Question: here is my tab's code containing the pie chart
'''
{
xtype: 'container',
title: 'Chart',
iconCls: 'chart',
itemId: 'chart_Tab',
layout: {
type: 'fit'
},
items: [
{
xtype: 'polar',
autoDestroy: false,
colors: [
'#115fa6',
'#94ae0a',
'#a61120',
'#ff8809',
'#ffd13e',
'#a61187',
'#24ad9a',
'#7c7474',
'#a66111'
],
store: 'elementstore',
series: [
{
type: 'pie',
xField: 'numValue'
}
],
interactions: [
{
type: 'rotate'
}
]
}
]
},
'''
Problem is, it does show anything, but does not crash either...
I checked my store is full of model to display.
Here is the output of this chart... All there is is the ''gpl sencha generated label'' no chart at all... so im guessing something is wrong but I cant put my finger on it, + there is absolutly NO working exemple of that from the sencha team...
Still not working would someone has anny idea on why?

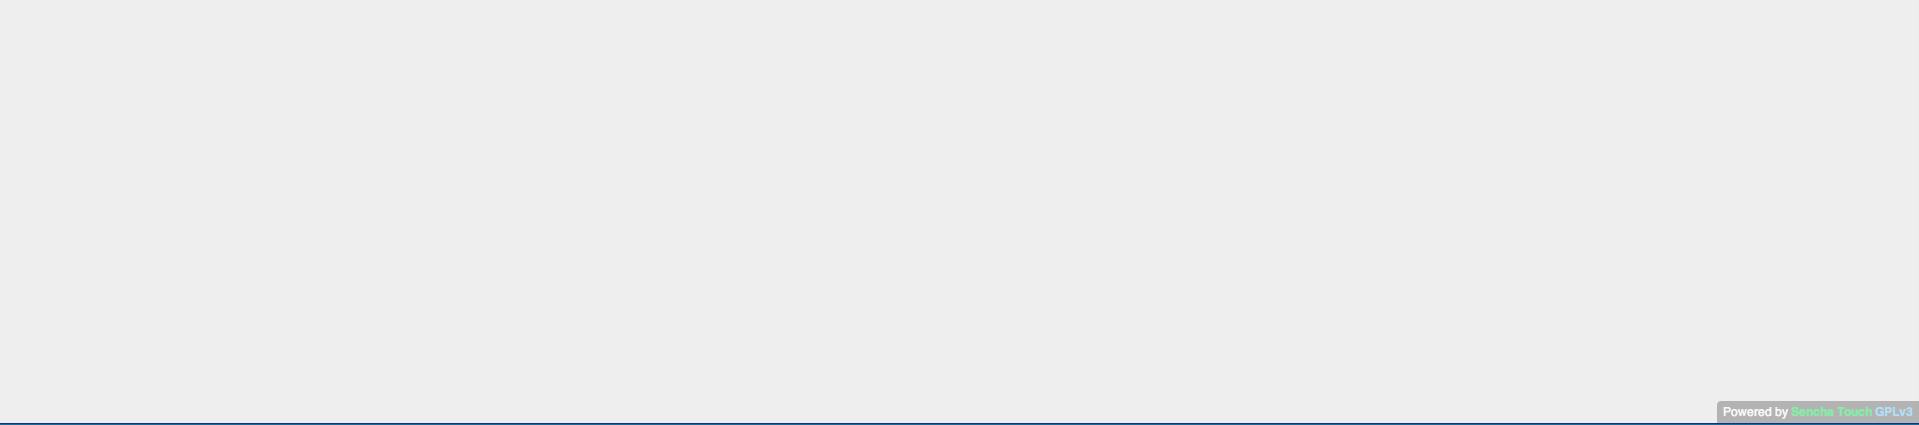
Answer: 1. Charts files are not included with the free version of Sencha Touch, nor in the trial version.
2. If you run it in a local sever (app.html) and not index.html, you won't see anything.